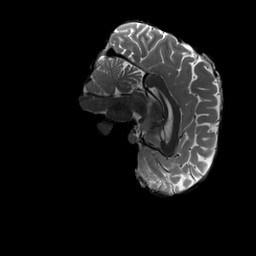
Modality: T2w
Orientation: sagittal
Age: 30
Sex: female
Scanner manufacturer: siemens
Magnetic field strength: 3 T
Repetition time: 3.2 s
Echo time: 0.564 s